Question: I'm writing a program that given a root of a huffman tree, runs through the tree and gives me back an array of 'Symbol's which represents the frequency of each letter in the tree.
'Symbol' is defined like this:
'''
typedef struct {
char chr;
int counter;
} Symbol;
'''
And each huffman node is defined like this:
'''
struct HNode;
typedef struct HNode {
char chr;
struct HNode *left, *right;
} HNode;
'''
I don't have an 'add()' function for a huffman tree, so I made it manually like this:
'''
int main()
{
Symbol * result;
HNode root, left, right, leftleft, leftright, rightleft, rightright, leftleftleft, leftleftright;
root.chr = '';
left.chr = '';
right.chr = '';
leftleft.chr = '';
leftleftleft.chr = 'c';
leftleftright.chr = 'd';
leftright.chr = 'e';
rightleft.chr = 'b';
rightright.chr = 'a';
root.left = &left;
root.right = &right;
left.left = &leftleft;
left.right = &leftright;
right.left = &rightleft;
right.right = &rightright;
leftleft.left = &leftleftleft;
leftleft.right = &leftleftright;
leftleftleft.left = NULL;
leftleftleft.right = NULL;
leftleftright.left = NULL;
leftleftright.right = NULL;
leftright.left = NULL;
leftright.right = NULL;
rightleft.left = NULL;
rightleft.right = NULL;
rightright.left = NULL;
rightright.right = NULL;
result = getSL(&root);
while (result->chr != '')
{
printf("%c : %d
", result->chr, result->counter);
result++;
}
getchar();
return 0;
}
'''
The tree looks like this:
The function itself runs recursively through the tree and adds each element to a dynamically allocated array of 'Symbol's:
'''
Symbol * getSL(HNode * root)
{
int length;
Symbol * s, *scopy;
length = 0;
s = (Symbol *)calloc((2 + length) * sizeof(Symbol *), 1);
if (!root) return NULL;
if (root->left && root->right)
{
Symbol *s0, *s1;
int s0Length, s1Length;
s = (Symbol *) realloc(s, (2 + length) * sizeof(Symbol *));
s0 = getSL(root->left);
s1 = getSL(root->right);
s0Length = 0;
while ((s0 + s0Length)->chr != '')
{
s = (Symbol *)realloc(s, (2 + length) * sizeof(Symbol *));
(s + length)->counter = (s0 + s0Length)->counter + 1;
(s + length)->chr = (s0 + s0Length)->chr;
length++;
s0Length++;
}
s1Length = 0;
while ((s1 + s1Length)->chr != '')
{
s = (Symbol *)realloc(s, (2 + length) * sizeof(Symbol *));
(s + length)->counter = (s1 + s1Length)->counter + 1;
(s + length)->chr = (s1 + s1Length)->chr;
length++;
s1Length++;
}
(s + length)->chr = '';
}
else
{
s->chr = root->chr;
s->counter = 0;
length++;
(s + length)->chr = '';
}
scopy = s;
while (scopy->chr != '')
{
printf("%c : %d
", scopy->chr, scopy->counter);
scopy++;
}
printf("----------------------------------------------
");
return s;
}
'''
Note: It will be much easier to analyze if you run the program in debug mode as I have added a loop that runs through the array after each phase in the recursion.
The problem comes in this realloc:
'''
s1Length = 0;
while ((s1 + s1Length)->chr != '')
{
s = (Symbol *)realloc(s, (2 + length) * sizeof(Symbol *));
(s + length)->counter = (s1 + s1Length)->counter + 1;
(s + length)->chr = (s1 + s1Length)->chr;
length++;
s1Length++;
}
'''
It doesn't happen in one phase, but in the final phase, it does.
It says it triggered a breakpoint and if I try to continue, it crashes.
I have absolutely no idea what's wrong and I'll really appreciate your help.
Thank you very much in advance.
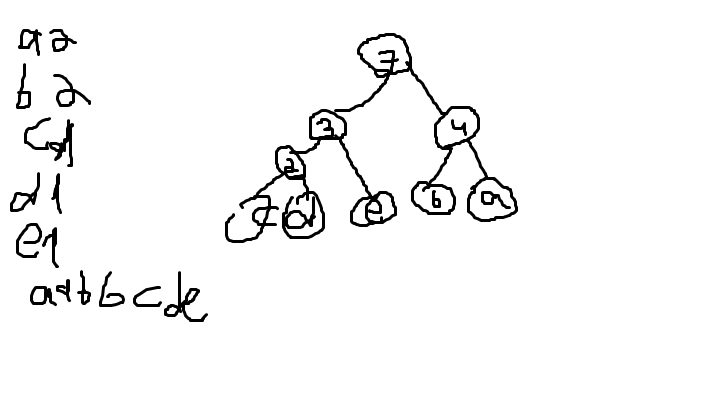
Answer: You don't allocate enough memory for 's'. You seem to want 's' to point to an array of 'Symbol's, but you only allocate space for an array of 'Symbol*':
'''
s = (Symbol *)realloc(s, (2 + length) * sizeof(Symbol *));
'''
This allocates enough space for several pointers, but the result of the realloc is used as if it would point to space for several 'Symbol' structs:
'''
(s + length)->counter = (s1 + s1Length)->counter + 1;
'''
If 'sizeof(Symbol)' > 'sizeof(Symbol*)' this means you'll likely write past the allocated space, corrupting memory.
Probably you wanted to use 'sizeof(Symbol)' in your allocations instead:
'''
s = (Symbol *)realloc(s, (2 + length) * sizeof(Symbol));
'''
(Additionally, casting the return value of 'calloc'/'realloc' is unnecessary and I'm not sure why you allocate '2+length' elements - '1+length' seem to be enough.)